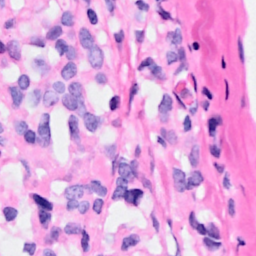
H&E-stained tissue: Breast